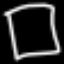
Label: square